Aerial crown-view tile of a tropical tree (Barro Colorado Island, Panama), acquired 20240918:
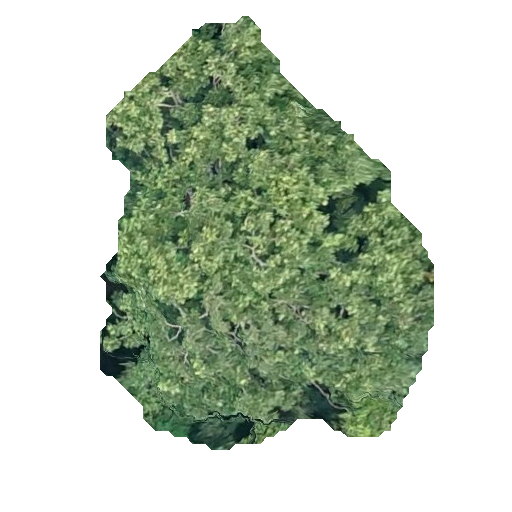
Species: Dipteryx oleifera
GBIF accepted scientific name: Dipteryx oleifera
Crown area: 161.107 m²